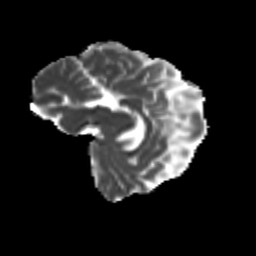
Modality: MD
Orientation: sagittal
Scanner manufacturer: siemens
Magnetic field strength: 3 T
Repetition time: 9.2 s
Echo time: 0.084 s